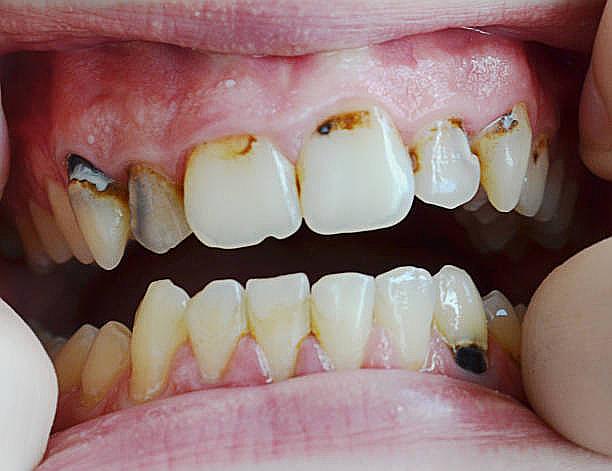
Condition: Calculus